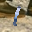
Label: 1